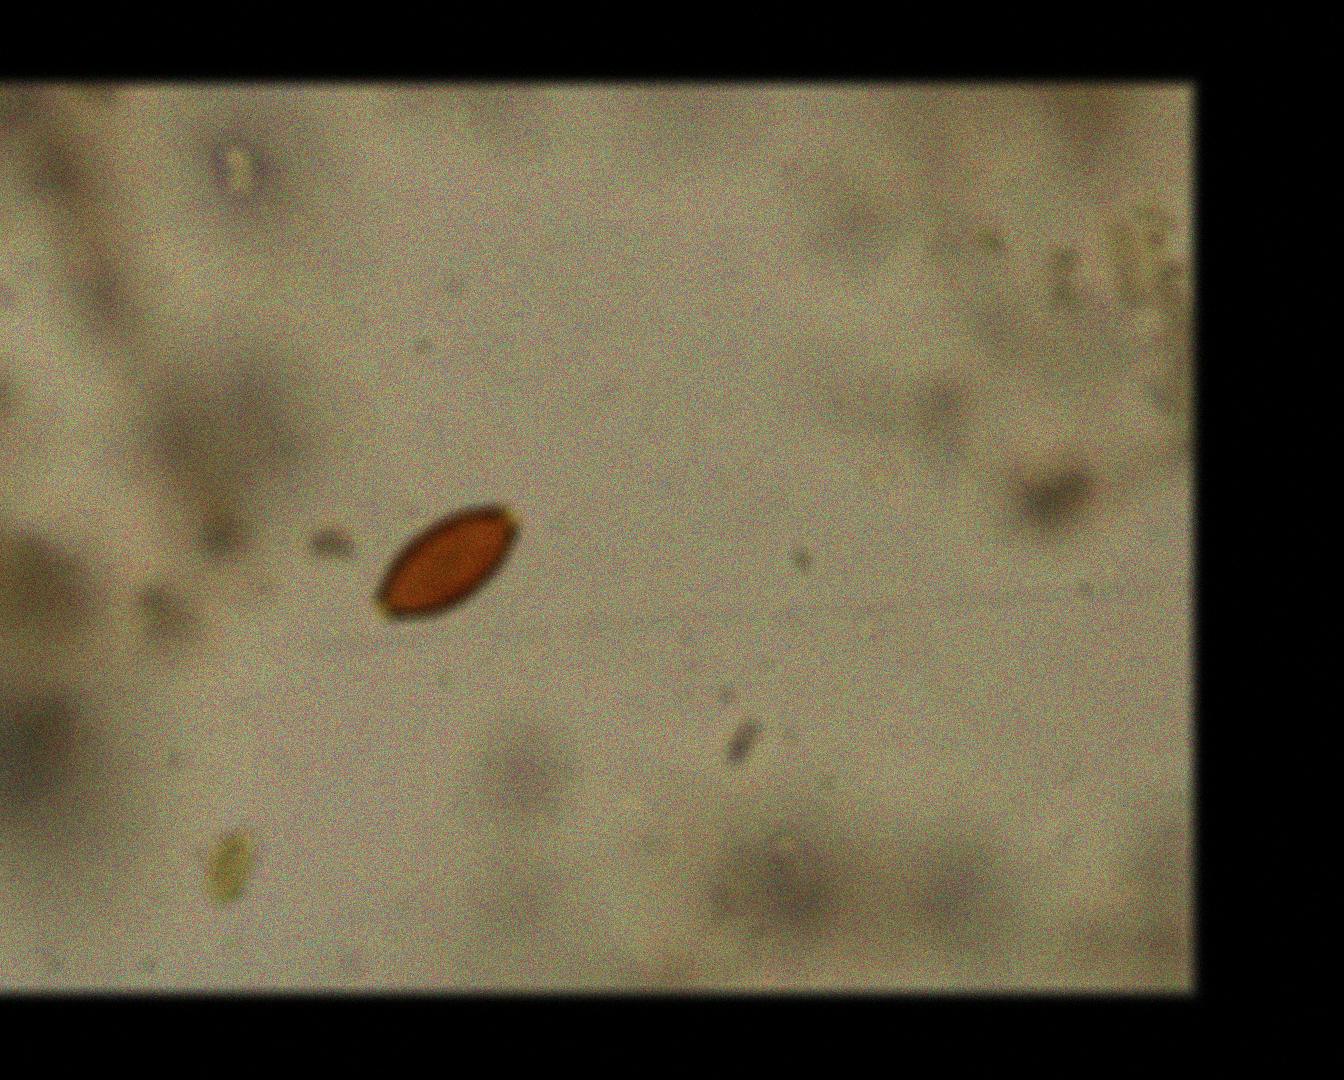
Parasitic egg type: Trichuris trichiura